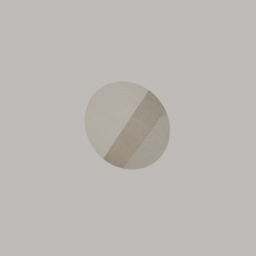
Label: decoration